Question: I would like to fetch specific data in data with . I don't know when I'm wrong, My works without NSPredicate...
Here is my code :
'''
NSData *dataBDD = [NSData dataWithContentsOfURL:urlBDD];
NSDictionary *dicoBDD = [NSJSONSerialization JSONObjectWithData:dataBDD options:kNilOptions error:nil];
NSArray *arrayBDD = [[dicoBDD objectForKey:@"post"] objectForKey:@"content"];
NSLog(@"%@", arrayBDD);
NSPredicate *Predicate = [NSPredicate predicateWithFormat:@"SELF beginswith[c] '<a href='http://www.bundoransurfco.com/wp-content/uploads/'"];
NSArray *arrayPictures = [arrayBDD filteredArrayUsingPredicate:Predicate];
NSLog(@"%@", arrayPictures);
NSInteger count = [arrayPictures count];
for (int i = 0; i < count; i++){}
NSLog(@"%zd", count);
if (count == 0) {
NSLog(@"0");
}
else if (count!=0){
if (count==1){
NSLog(@"1");
}
if (count==2){
NSLog(@"2");
}
if (count==3){
NSLog(@"3");
}
else{
NSLog(@"too much");
}
}
'''
My ArrayBDD is :
'''
<p><strong style="font-size: 13px;">5th March</strong></p>
<p>Swell is 3 foot to 4 foot at the peak and cross shore. Streedagh is worth a look for those wanting a beachie</p>
<p><span id="more-113"></span></p>
<p>High tide: 1811 4.0m <span style="color: #ff0000;"> <a href="http://www.bundoransurfco.com/webcam/"><strong>CLICK HERE FOR LIVE PEAK WEBCAM</strong></a></span></p>
<p>Low Tide: 1134 0.6m</p>
<p><b>3 day forecast to March 7th</b></p>
<p>Good swell all week but the winds are changing. Keep in an eye for gaps in the wind.</p>
<style type='text/css'>
#gallery-1 {
margin: auto;
}
#gallery-1 .gallery-item {
float: left;
margin-top: 10px;
text-align: center;
width: 50%;
}
#gallery-1 img {
border: 2px solid #cfcfcf;
}
#gallery-1 .gallery-caption {
margin-left: 0;
}
/* see gallery_shortcode() in wp-includes/media.php */
</style>
<div id='gallery-1' class='gallery galleryid-113 gallery-columns-2 gallery-size-medium'><dl class='gallery-item'>
<dt class='gallery-icon portrait'>
<a href='http://www.bundoransurfco.com/wp-content/uploads/2014/11/11014854_10152577025667000_5213326955989933628_n.jpg'><img width="225" height="300" src="http://www.bundoransurfco.com/wp-content/uploads/2014/11/11014854_10152577025667000_5213326955989933628_n-225x300.jpg" class="attachment-medium colorbox-113 " alt="11014854_10152577025667000_5213326955989933628_n" /></a>
</dt></dl>
<br style='clear: both' />
</div>
<p><a href="http://www.bundoransurfco.com/webcam/"> </a></p>
<h1> Wind Charts</h1>
<p><a href="http://www.windguru.cz/int/index.php?sc=103244"><img class="size-thumbnail wp-image-747 alignleft" title="wind guru" src="http://www.bundoransurfco.com/wp-content/uploads/2010/12/wind-guru-67x68.jpg" alt="" width="67" height="68" /></a> <a href="http://www.xcweather.co.uk/"><img class="alignnone size-thumbnail wp-image-749" title="xcweathersmall" src="http://www.bundoransurfco.com/wp-content/uploads/2010/12/xcweathersmall2-67x68.jpg" alt="" width="67" height="68" /></a> <a href="http://www.buoyweather.com/wxnav6.jsp?region=UK&program=nww3BW1&grb=nww3&latitude=55.0&longitude=-8.75&zone=0&units=e"><img class="alignnone size-thumbnail wp-image-750" title="buoy weather" src="http://www.bundoransurfco.com/wp-content/uploads/2010/12/buoy-weather-67x68.jpg" alt="" width="67" height="68" /></a> <a href="http://www.windguru.cz/int/index.php?sc=103244">Wind Guru</a> <a href="http://www.xcweather.co.uk/">XC Weather</a> <a href="http://www.buoyweather.com/wxnav6.jsp?region=UK&program=nww3BW1&grb=nww3&latitude=55.0&longitude=-8.75&zone=0&units=e">Buoy Weather</a></p>
<h1>Swell Charts</h1>
<p><a href="http://magicseaweed.com/Bundoran-Surf-Report/50/"><img class="alignnone size-thumbnail wp-image-753" title="msw logo" src="http://www.bundoransurfco.com/wp-content/uploads/2010/12/msw-logo-67x43.jpg" alt="" width="75" height="43" /></a> <a href="http://magicseaweed.com/UK-Ireland-MSW-Surf-Charts/1/"><img class="alignnone size-thumbnail wp-image-754" title="magicseaweedwamchart" src="http://www.bundoransurfco.com/wp-content/uploads/2010/12/magicseaweedwamchart1-67x68.png" alt="" width="67" height="68" /></a> <a href="http://www.marine.ie/Home/site-area/data-services/marine-forecasts/wave-forecasts"><img class="alignnone wp-image-755 size-thumbnail" title="marine institute irish bouy data" src="http://www.bundoransurfco.com/wp-content/uploads/2010/12/marine-institute-irish-bouy-data-67x42.jpg" alt="" width="67" height="42" /></a> <a href="http://magicseaweed.com/Bundoran-Surf-Report/50/">Magic Seaweed</a> <a href="http://magicseaweed.com/UK-Ireland-MSW-Surf-Charts/1/">MSM WAM</a> <a href="http://www.marine.ie/Home/site-area/data-services/marine-forecasts/wave-forecasts">Marine Institute</a></p>
<h1>Pressure, Weather, Tides</h1>
<p><a href="http://news.bbc.co.uk/weather/forecast/13000"><img class="alignnone size-thumbnail wp-image-756" title="bbc pressure" src="http://www.bundoransurfco.com/wp-content/uploads/2010/12/bbc-pressure-67x68.jpg" alt="" width="67" height="68" /></a> <a href="http://www.met.ie/"><img class="alignnone size-thumbnail wp-image-759" title="met eireann" src="http://www.bundoransurfco.com/wp-content/uploads/2010/12/met-eireann-67x68.jpg" alt="" width="67" height="68" /></a> <a href="http://news.bbc.co.uk/weather/forecast/13000">BBC Pressure</a> <a href="http://www.met.ie/">Met Eireann</a> <a href="http://www.irishtimes.com/weather/tides.html">Irish Tide Tables</a></p>
'''
This make my app crash : ''NSInvalidArgumentException', reason: 'Unable to parse the format string "SELF beginswith[c] '<a href='http://www.bundoransurfco.com/wp-content/uploads/'"''

So how can I make my NSPredicate work ?
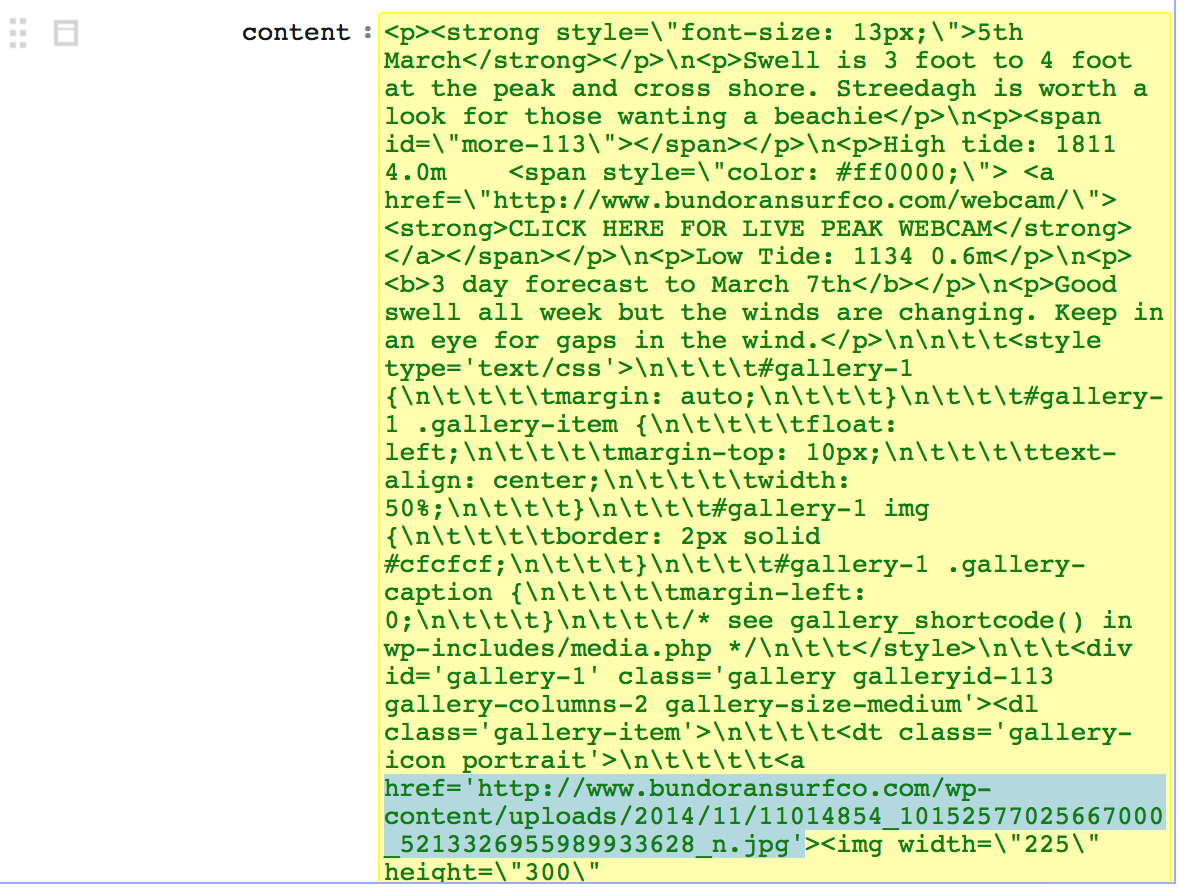
Answer: '''
'NSInvalidArgumentException', reason: 'Unable to parse the format string "SELF beginswith[c] '<a href='http://www.bundoransurfco.com/wp-content/uploads/'"'
'''
The issue appears because of the ''' in the 'NSString' to search. That's why you have to use:
'''
NSPredicate *predicate = [NSPredicate predicateWithFormat:@"SELF beginswith[c] %@", @"<a href='bundoransurfco.com/wp-content/uploads/"];
'''
This predicate (working) leads to another issue:
'''
reason: '-[__NSCFString filteredArrayUsingPredicate:]: unrecognized selector sent to instance
'''
This means that in fact 'arrayBDD' ('[[dicoBDD objectForKey:@"post"] objectForKey:@"content"]') is a 'NSString' and not a 'NSArray'.
You've misunderstood the structure of your JSON.
So:
'''
NSString *contentString = [[dicoBDD objectForKey:@"post"] objectForKey:@"content"];
'''
Since you want to know how many times the '<a href='http://www.bundoransurfco.com/wp-content/uploads/' appears, I'd recommend this question <URL>.
To get a replica of "arrayPictures" like, you could look at this question:
<URL> and modify the pattern to fit your particular needs.